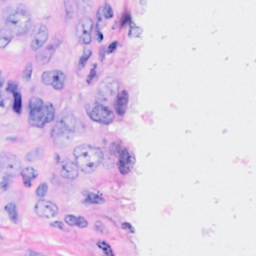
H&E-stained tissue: Breast